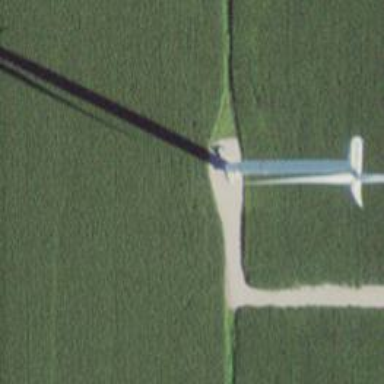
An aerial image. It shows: Wind generator using horizontal axis wind turbines.